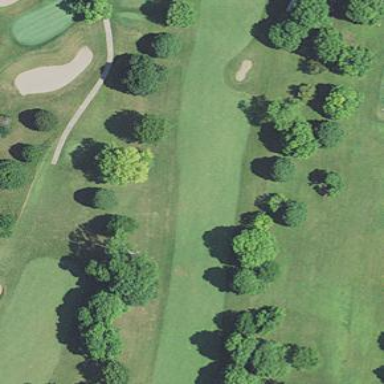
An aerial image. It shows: Scenic golf fairway.